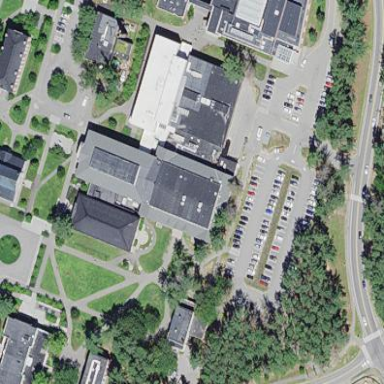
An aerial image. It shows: College building.